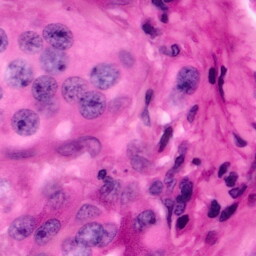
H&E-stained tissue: Pancreatic